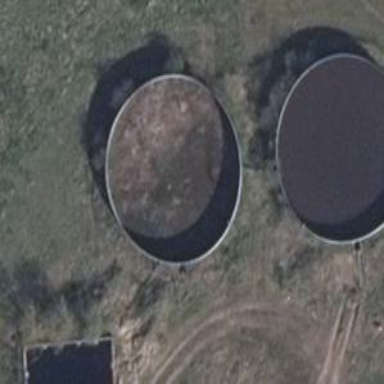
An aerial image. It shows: Storage tank that is man-made.